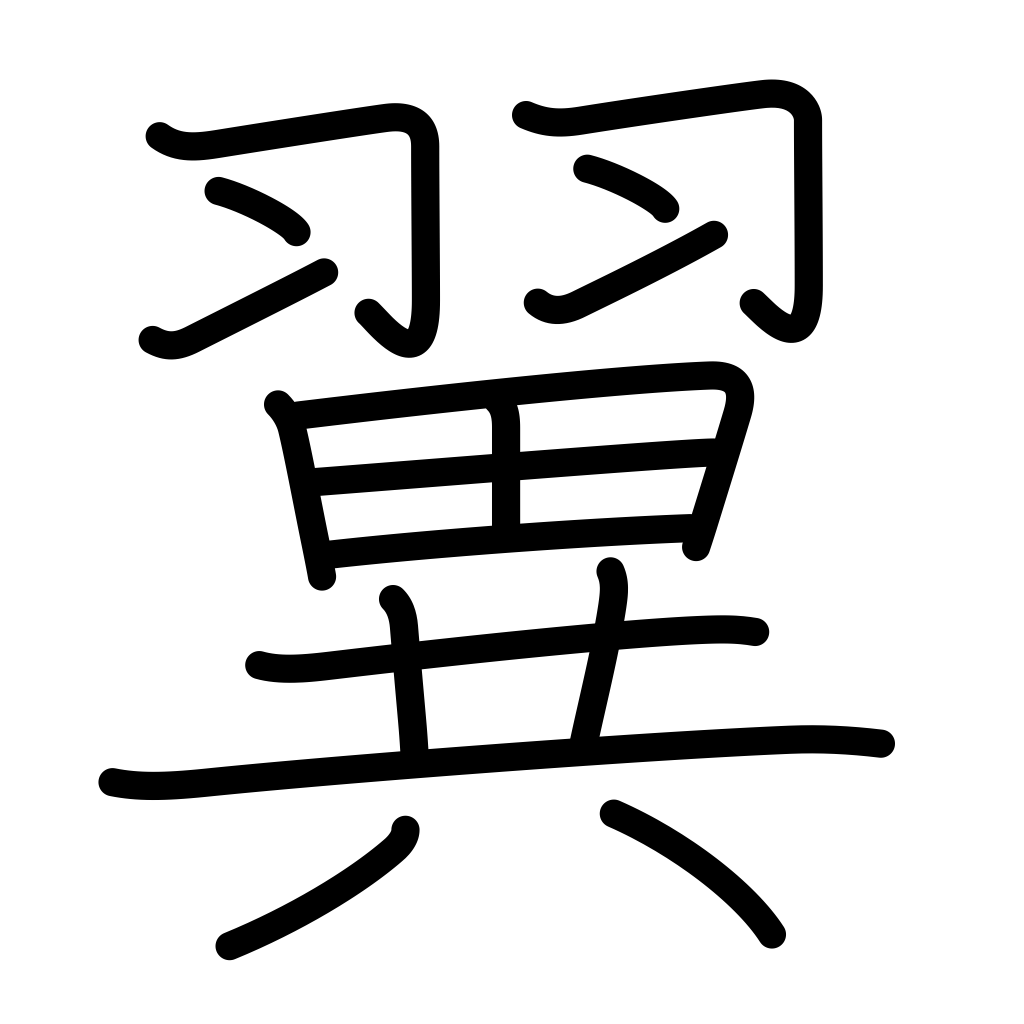
Meaning: wing, plane, flank